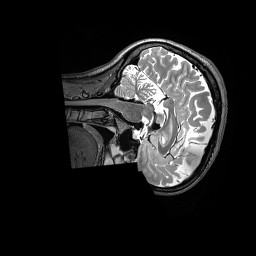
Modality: T2w
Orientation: sagittal
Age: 26
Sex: female
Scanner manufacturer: siemens
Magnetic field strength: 3 T
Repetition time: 3.2 s
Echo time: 0.562 s